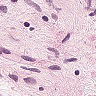
Metastatic tissue present: no